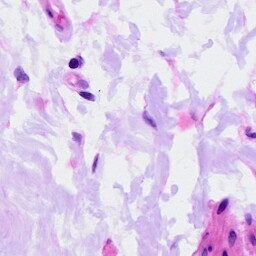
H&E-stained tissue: Ovarian